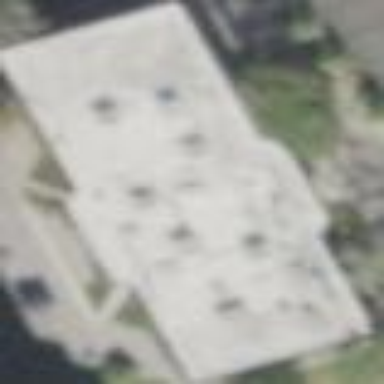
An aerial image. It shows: College building.